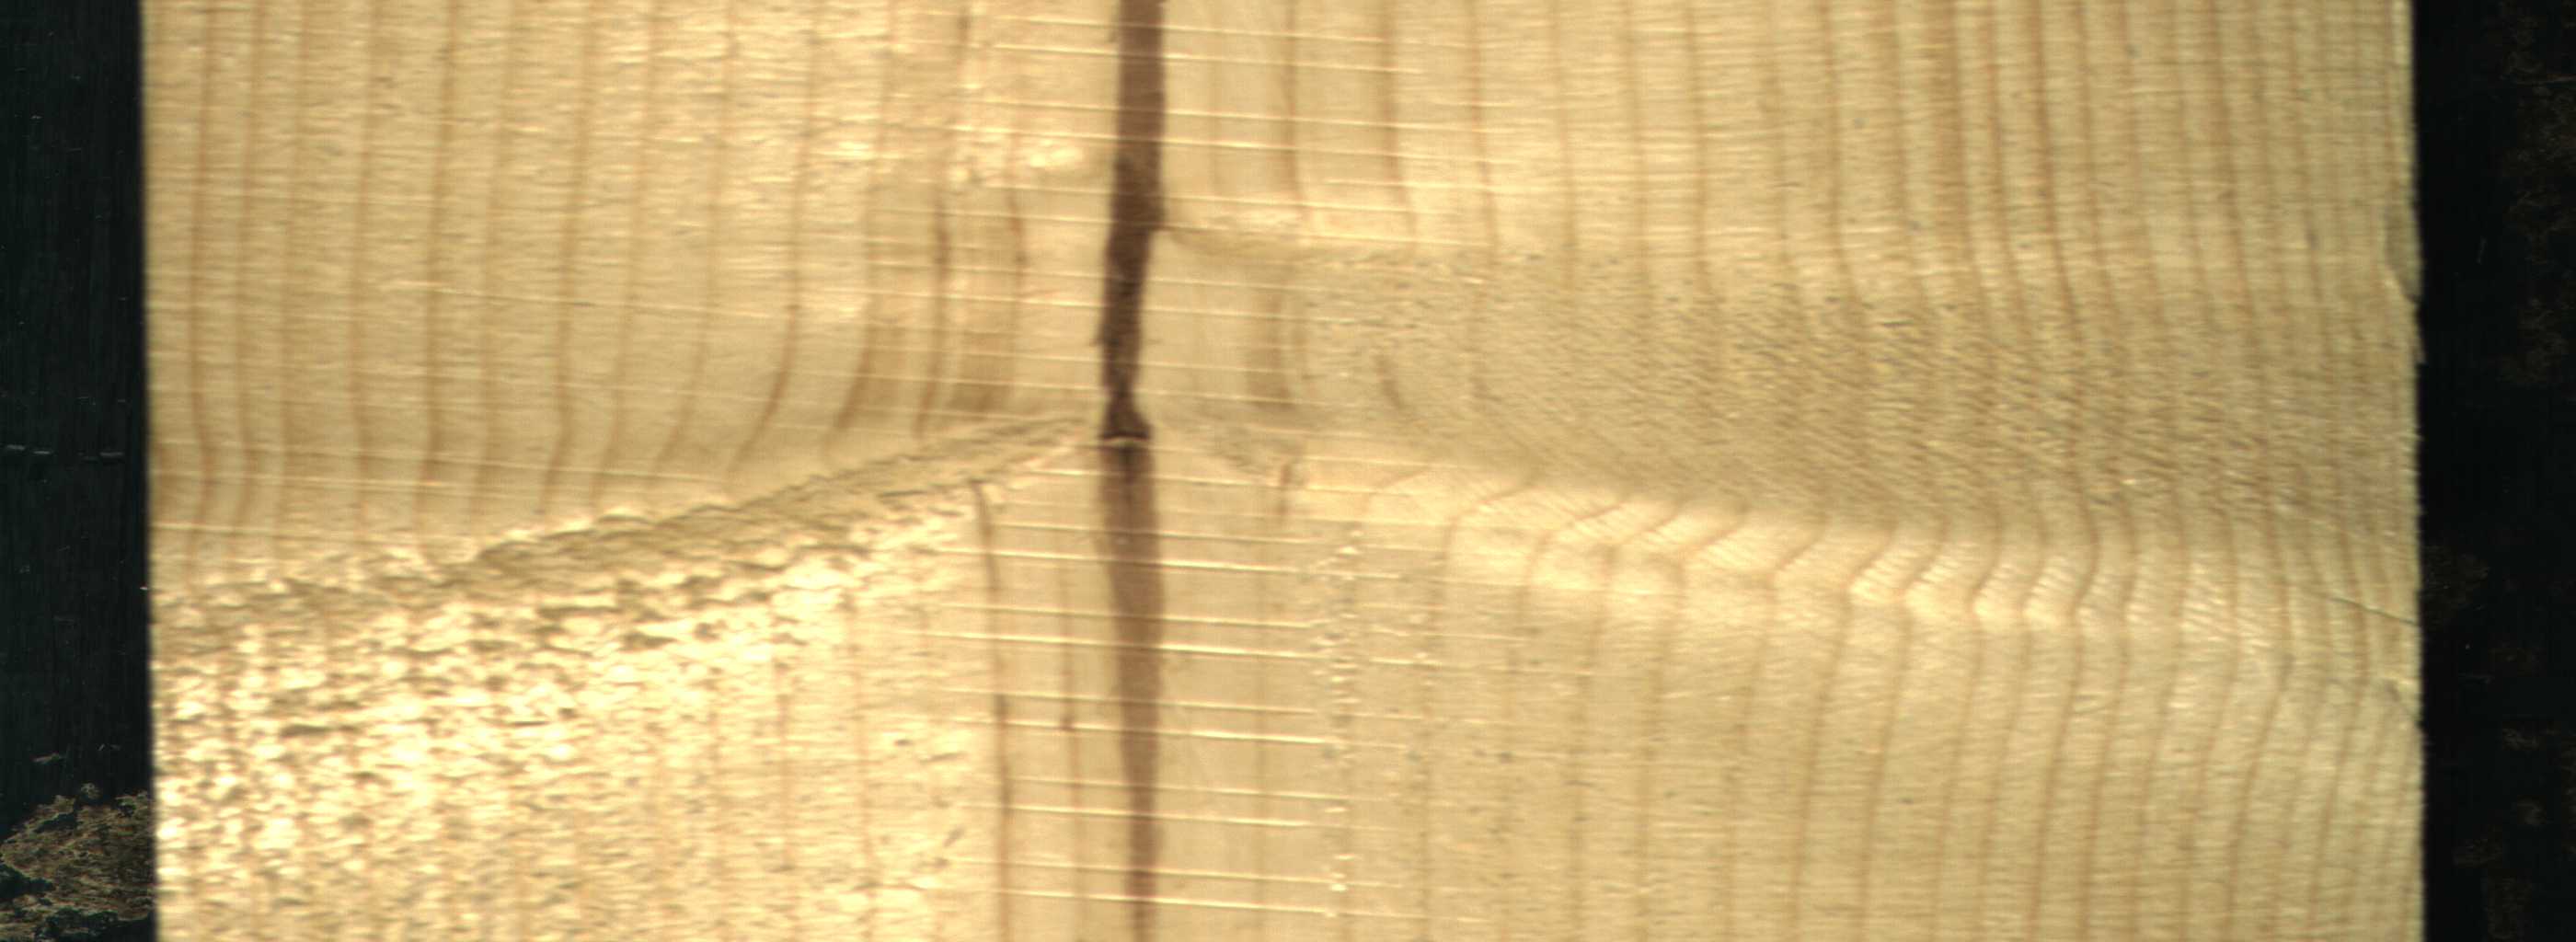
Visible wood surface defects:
Marrow